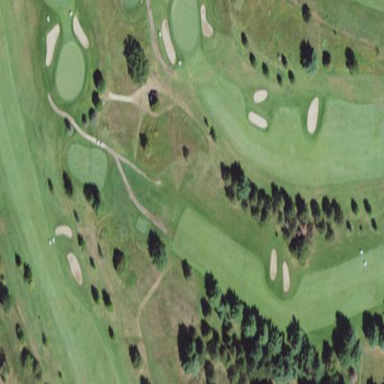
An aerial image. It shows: Grassy area designated as golf fairway.